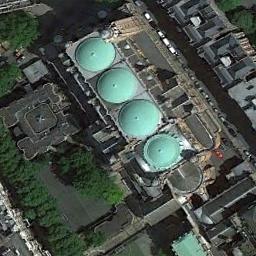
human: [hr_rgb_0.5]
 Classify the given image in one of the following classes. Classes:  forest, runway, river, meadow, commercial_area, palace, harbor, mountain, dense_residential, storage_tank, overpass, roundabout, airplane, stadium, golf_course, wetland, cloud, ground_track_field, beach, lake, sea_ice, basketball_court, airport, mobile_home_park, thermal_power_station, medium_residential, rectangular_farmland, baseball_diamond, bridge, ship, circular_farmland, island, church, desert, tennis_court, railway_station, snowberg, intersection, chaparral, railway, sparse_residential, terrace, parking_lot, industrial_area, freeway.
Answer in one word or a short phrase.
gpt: church